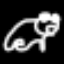
Label: frog